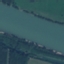
Land use / land cover class: River